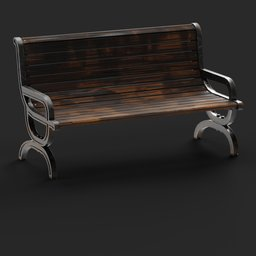
Label: furniture